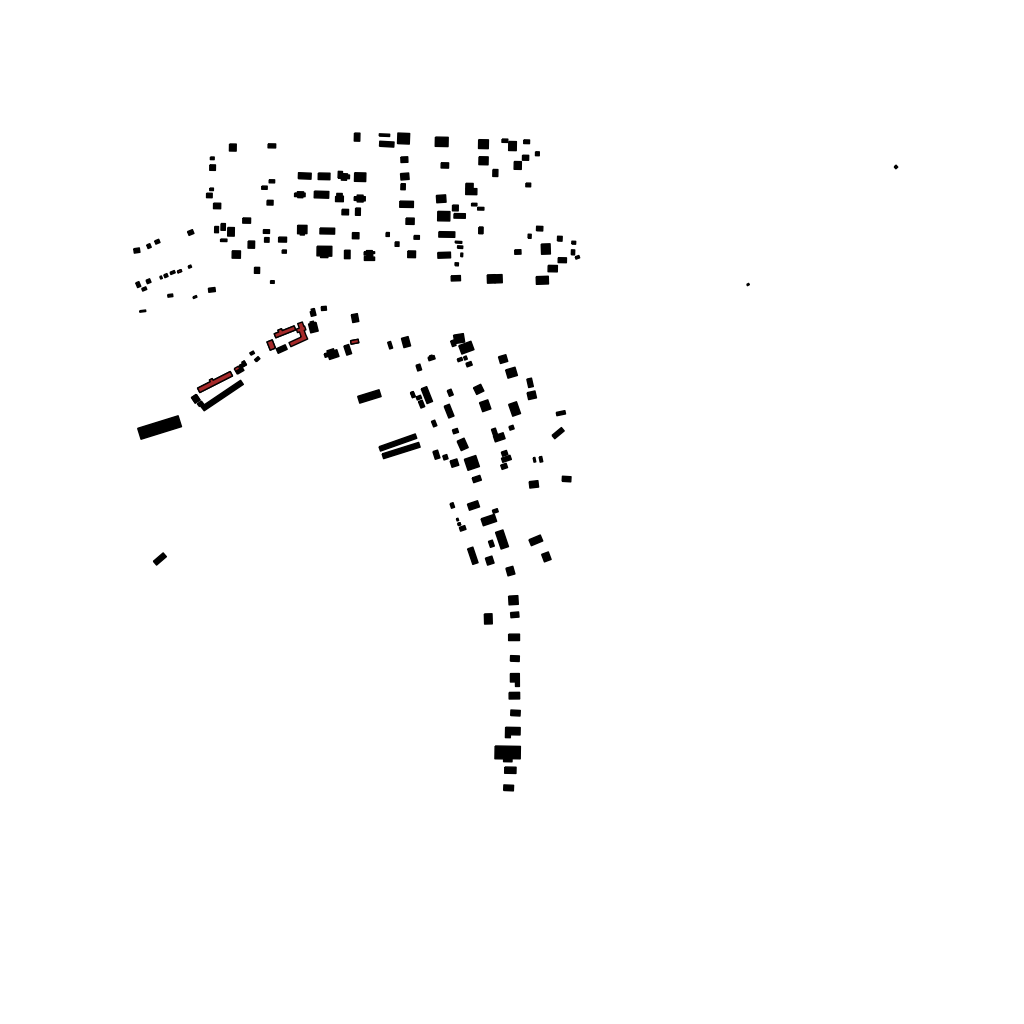
Tags: overhead vector_map, agriculture, recreation, residential, soviet, individual_rise, low_rise, density_1, Building, Facility, 1.0 km²